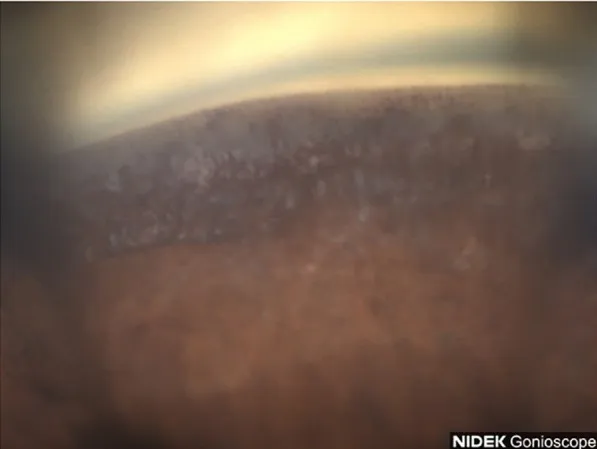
Case 4: Inferior angle (inverted by mirror).
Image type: ophthalmic_imaging (fundus_photograph)